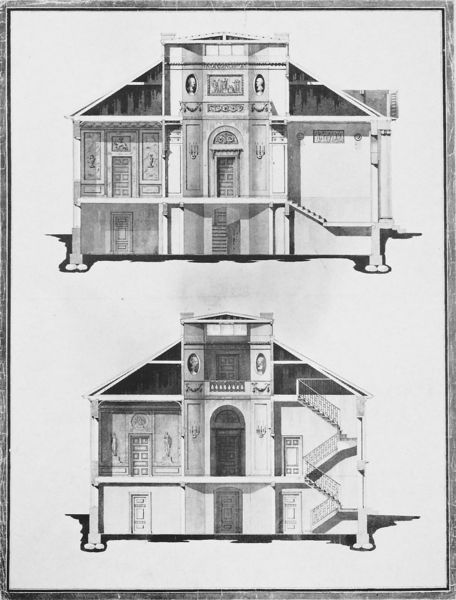
Titel: Landhaus Böhl, Othmarschen, Elbchaussee 190; Zwei Schnitte
Künstler: Christian Frederik Hansen
Institution: Kopenhagen, Kunstakademie
Schlagwörter: gemälde, weiß, profil, schwarz, skizze, säule, zeichnung, dach, haus, architektur, häuser, girlande, pferd, balkon, türen, giebel, treppe, treppen, symmetrie, aufgang, stufen, eingang, stockwerk, seite, räume, entwurf, treppenhaus, etagen, plan, büsten, gibel, dachgeschoss, aufriss, nischen, ädikula, bauplan, aufrisse, treppenhäuser, gleich, bauansicht, sutterrain, hochpaterre, vorderhaus, boottreppe